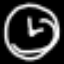
Label: clock